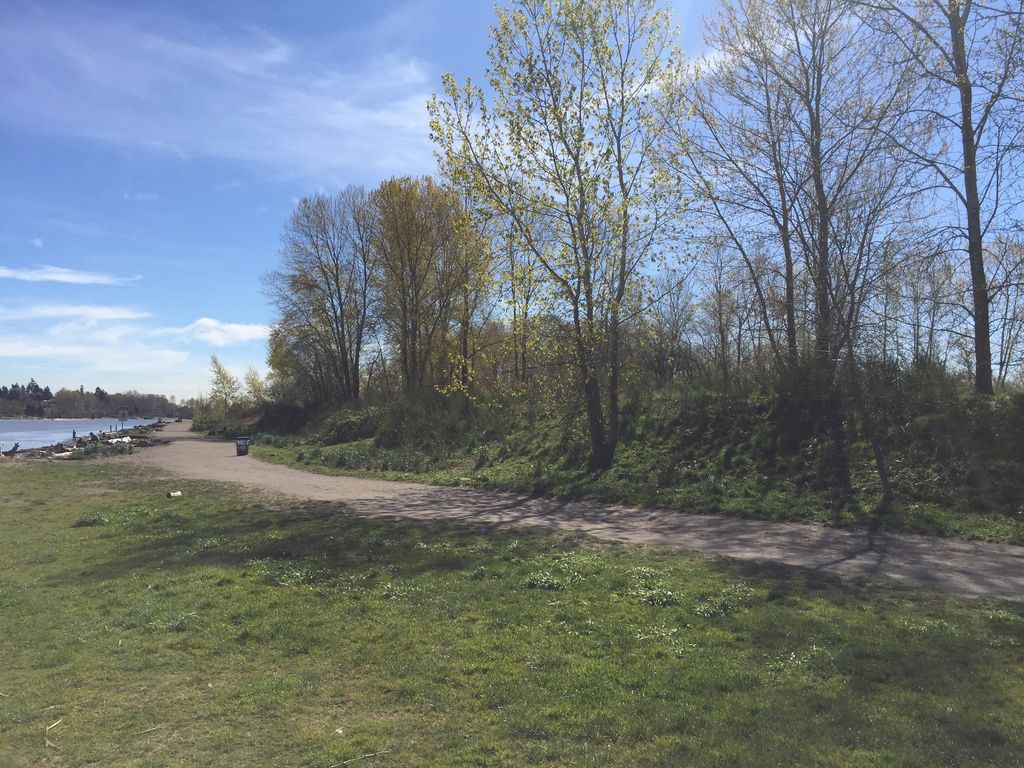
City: vancouver